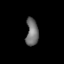
Tissue: lung
Cell type: Others
Senescence score: 0.2425
Nuclear area (px): 326
Mean DAPI intensity: 113.887